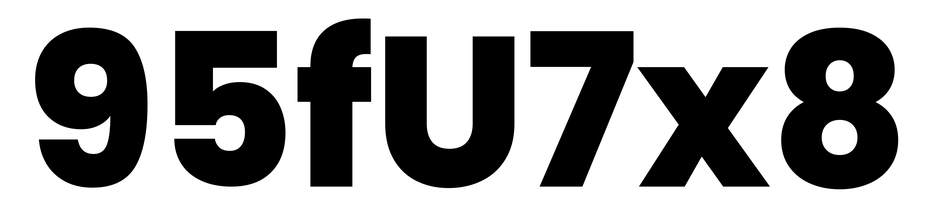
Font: Poppins-ExtraBold